Question: I have a java file Test.java (below) which uses Guava's HashMultiMap (downloaded from <URL>. I store both .java and .jar file in "C:\Program Files\Java\jdk1.6.0_25in" . And then from command prompt, I execute the commands:
> javac -cp guava-11.0.2.jar Test.java
and
> java -cp guava-11.0.2.jar Test
"javac -cp guava-11.0.2.jar Test.java" is executing and producing a .class file. However,"java -cp guava-11.0.2.jar Test" is not executing and giving following errors. Can anybody help me why this happening or a to run the given code. Thanks.
Error:

Test.java Code:
'''
import com.google.common.collect.HashMultimap;
import com.google.common.collect.Multimap;
public class Test {
public static void main(String[] args) {
try {
String key = "hello";
Multimap myMap = HashMultimap.create();
myMap.put(key, 1);
myMap.put(key, 5000);
System.out.println(myMap.get(key));
}
catch (Exception e) {
System.out.println(e);
}
}
}
'''
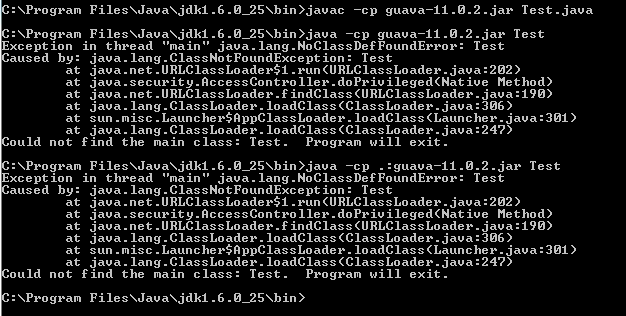
Answer: By putting Guava on the classpath, you've the current directory as the classpath. Do this:
'''
java -cp guava-11.0.2.jar;. Test
'''
';' is used as the path separator on Windows (it would be ':' on Unix) and '.' is for the current directory. So this basically says: "Run with a classpath of the Guava jar file and the currently directory, and execute the 'main' method in the class called 'Test'"
EDIT: I hadn't spotted your second attempt - the problem with that is the use of a colon instead of a semi-colon as the path separator. It would be fine to use '.;guava-11.0.2.jar' instead.